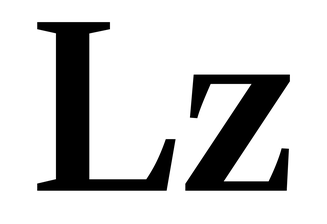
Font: LibreCaslonText_SemiBold